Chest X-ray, PA view. Patient: 44 years old, sex M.
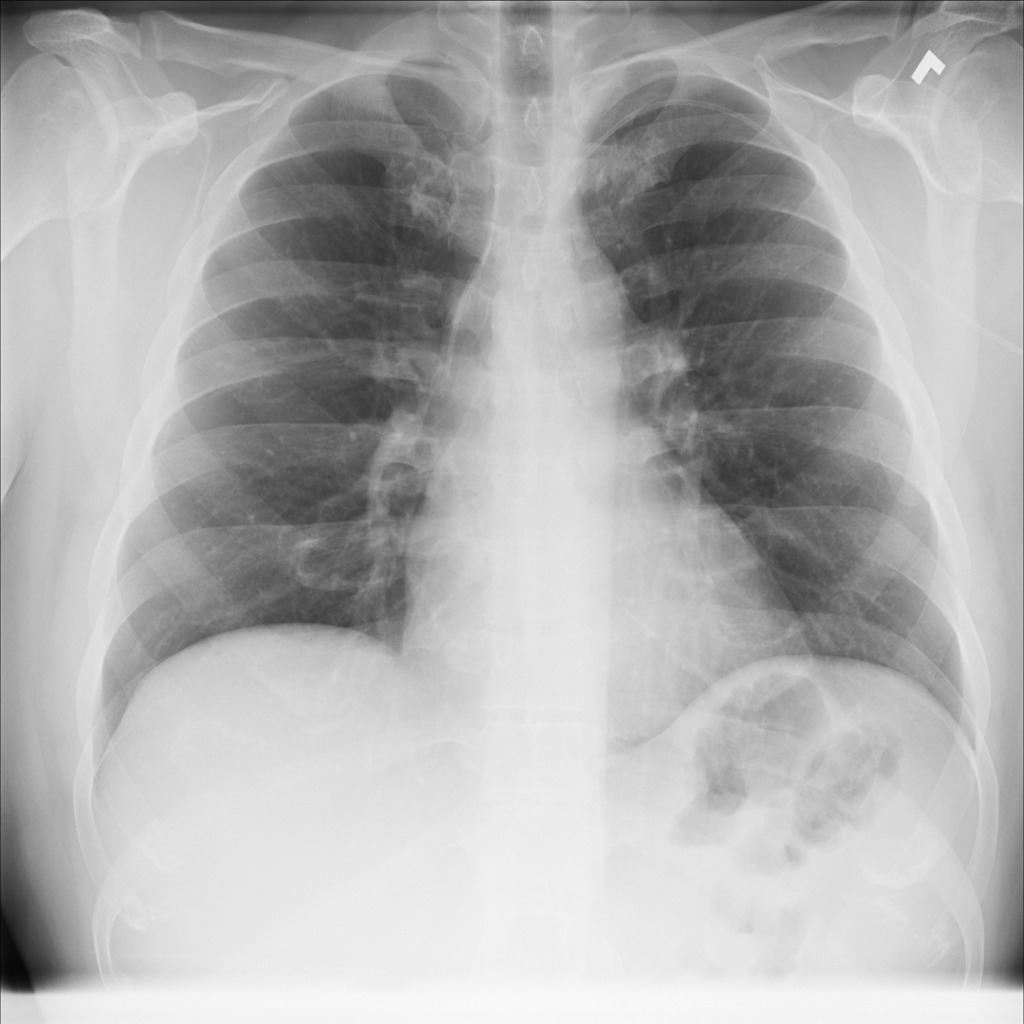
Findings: No Finding